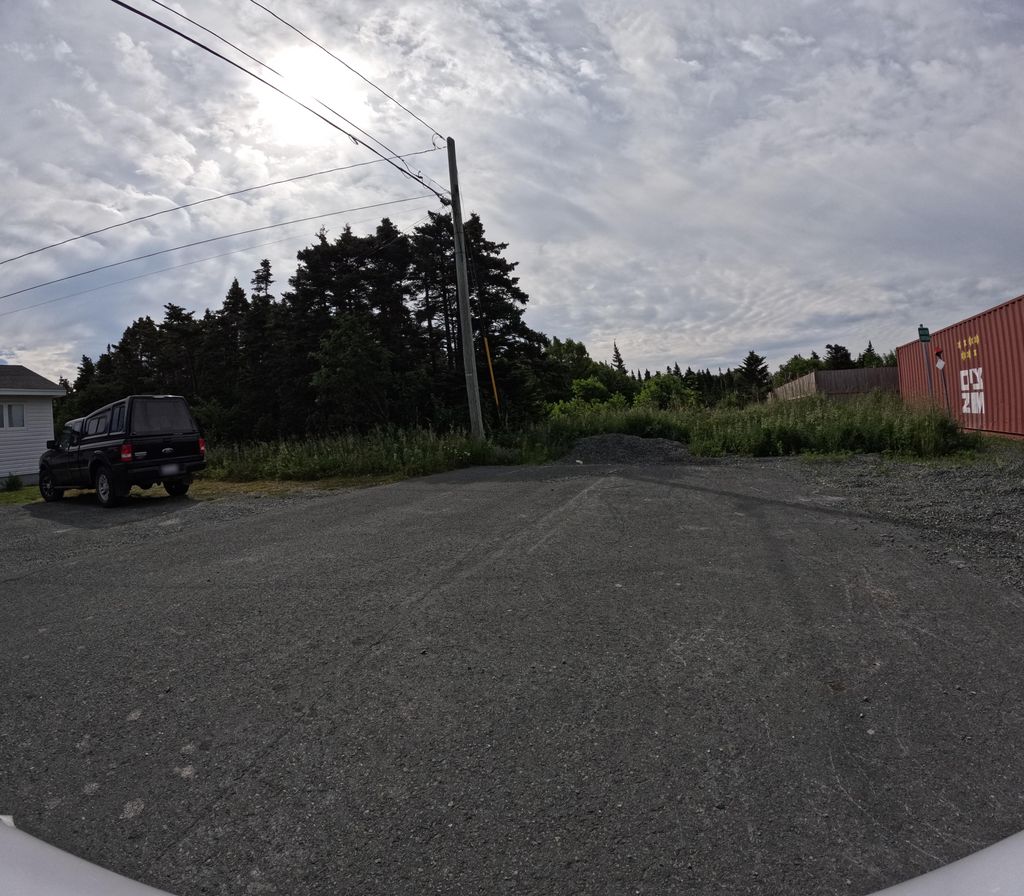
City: st_johns